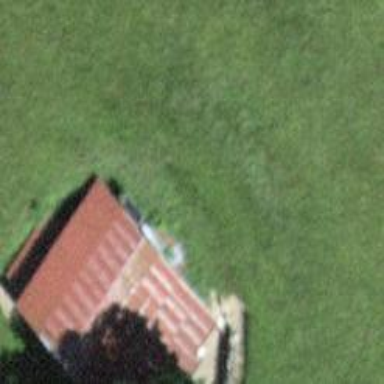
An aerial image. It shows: Rural barn.